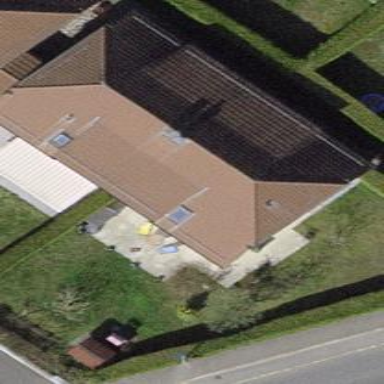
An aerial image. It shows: Half-hipped roof semidetached house.